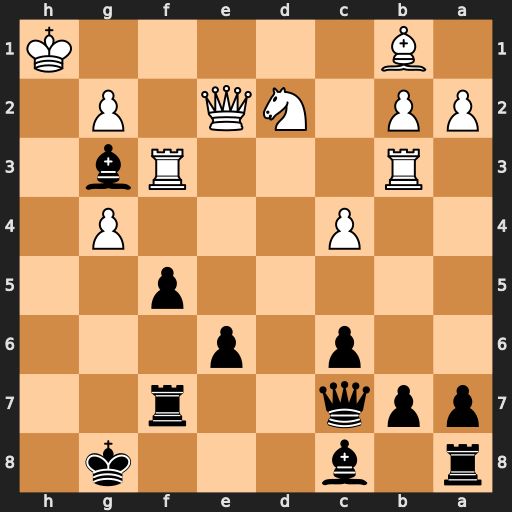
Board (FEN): r1b3k1/ppq2r2/2p1p3/5p2/2P3P1/1R3Rb1/PP1NQ1P1/1B5K
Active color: b
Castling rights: -
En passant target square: -
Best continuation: Rh7+ Kg1 Rh1+ Kxh1 Qh7+ Kg1 Qh2+ Kf1 Qh1#